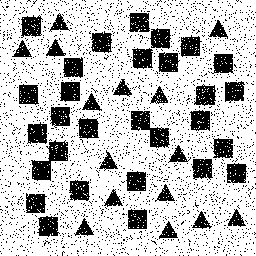
Squares: 29
Triangles: 15
Stars: 0
Total shapes: 44